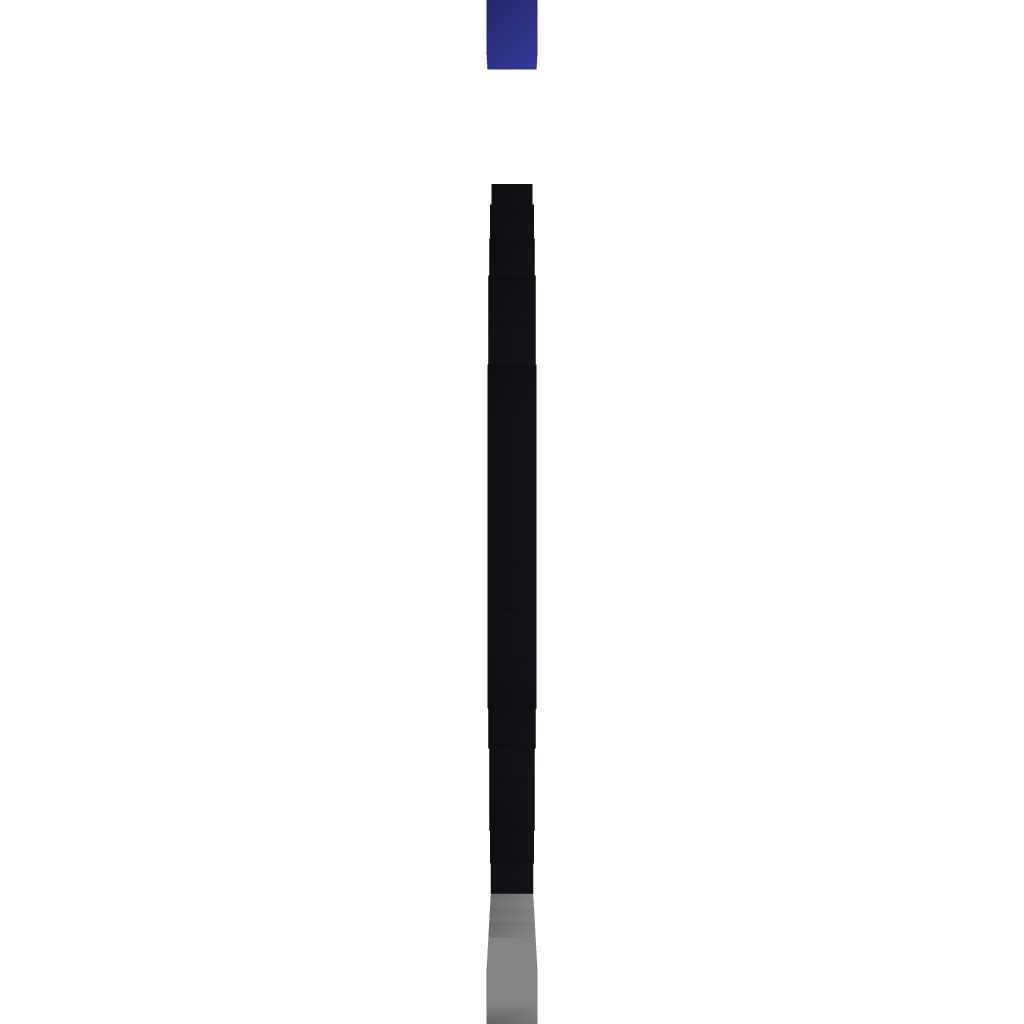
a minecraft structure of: Hongo - Mario Bross